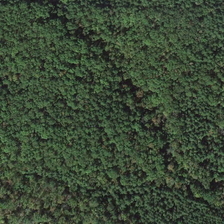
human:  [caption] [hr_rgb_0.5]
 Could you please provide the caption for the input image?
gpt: many green trees form a piece of green forest .

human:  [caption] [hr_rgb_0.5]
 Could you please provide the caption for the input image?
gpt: many green trees form a piece of green forest .

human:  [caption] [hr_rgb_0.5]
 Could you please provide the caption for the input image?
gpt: many green trees form a piece of green forest .

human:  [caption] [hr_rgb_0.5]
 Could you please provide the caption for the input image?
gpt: many green trees form a piece of green forest .

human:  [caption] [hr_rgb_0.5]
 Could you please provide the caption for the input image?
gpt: many green trees form a piece of green forest .